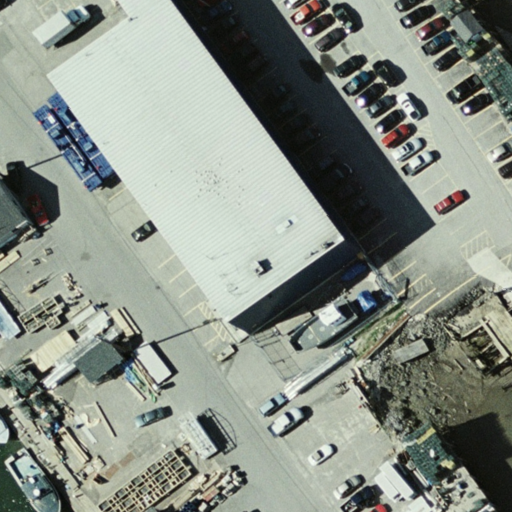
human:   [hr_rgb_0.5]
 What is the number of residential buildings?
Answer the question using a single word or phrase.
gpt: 2

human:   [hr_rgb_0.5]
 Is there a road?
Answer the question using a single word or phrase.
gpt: yes

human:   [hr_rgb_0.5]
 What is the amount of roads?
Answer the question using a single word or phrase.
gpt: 2

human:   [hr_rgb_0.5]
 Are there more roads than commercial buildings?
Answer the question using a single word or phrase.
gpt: yes

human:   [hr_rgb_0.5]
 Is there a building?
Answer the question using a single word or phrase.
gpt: yes

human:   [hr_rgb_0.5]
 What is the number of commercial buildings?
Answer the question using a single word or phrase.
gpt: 0

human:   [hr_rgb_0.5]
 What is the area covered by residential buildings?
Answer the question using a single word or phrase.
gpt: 270m2

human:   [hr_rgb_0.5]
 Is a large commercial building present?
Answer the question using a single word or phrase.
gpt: no

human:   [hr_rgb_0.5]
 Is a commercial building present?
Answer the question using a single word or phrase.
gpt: no

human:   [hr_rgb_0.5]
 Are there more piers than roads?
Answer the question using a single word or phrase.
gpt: no

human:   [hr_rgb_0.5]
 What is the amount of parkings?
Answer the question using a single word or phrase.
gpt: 1

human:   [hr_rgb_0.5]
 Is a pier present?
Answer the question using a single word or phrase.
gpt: yes

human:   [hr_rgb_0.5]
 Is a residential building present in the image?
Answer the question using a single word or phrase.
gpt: yes

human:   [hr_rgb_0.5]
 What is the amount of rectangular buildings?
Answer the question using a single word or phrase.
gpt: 2

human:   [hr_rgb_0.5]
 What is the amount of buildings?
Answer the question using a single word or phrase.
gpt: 2

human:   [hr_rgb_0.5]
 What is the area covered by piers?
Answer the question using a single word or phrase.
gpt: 608m2

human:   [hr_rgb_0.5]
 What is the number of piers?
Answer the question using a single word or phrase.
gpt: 2

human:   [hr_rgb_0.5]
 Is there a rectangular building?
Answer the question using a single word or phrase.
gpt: yes

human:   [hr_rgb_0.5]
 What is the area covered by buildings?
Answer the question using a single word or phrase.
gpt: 270m2

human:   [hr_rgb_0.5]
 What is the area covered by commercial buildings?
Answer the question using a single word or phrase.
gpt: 0m2

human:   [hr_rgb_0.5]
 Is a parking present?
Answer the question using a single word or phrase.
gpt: yes

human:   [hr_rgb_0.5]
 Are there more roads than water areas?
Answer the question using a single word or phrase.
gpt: yes

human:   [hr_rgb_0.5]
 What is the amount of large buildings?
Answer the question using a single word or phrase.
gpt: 0

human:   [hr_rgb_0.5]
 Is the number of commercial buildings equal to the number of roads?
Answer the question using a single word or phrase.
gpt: no

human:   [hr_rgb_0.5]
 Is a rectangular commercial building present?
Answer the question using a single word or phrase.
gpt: no

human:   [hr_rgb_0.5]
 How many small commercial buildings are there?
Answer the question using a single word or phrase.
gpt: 0

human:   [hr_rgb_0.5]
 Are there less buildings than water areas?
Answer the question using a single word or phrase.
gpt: no

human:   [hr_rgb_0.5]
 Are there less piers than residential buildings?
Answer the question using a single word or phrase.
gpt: no

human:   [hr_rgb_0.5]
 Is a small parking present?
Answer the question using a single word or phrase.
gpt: no

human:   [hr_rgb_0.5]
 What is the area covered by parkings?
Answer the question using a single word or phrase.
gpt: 2101m2

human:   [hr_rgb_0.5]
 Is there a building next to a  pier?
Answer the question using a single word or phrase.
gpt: yes

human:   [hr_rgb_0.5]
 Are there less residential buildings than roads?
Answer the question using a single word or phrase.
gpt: no

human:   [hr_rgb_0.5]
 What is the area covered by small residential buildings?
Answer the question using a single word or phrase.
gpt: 44m2

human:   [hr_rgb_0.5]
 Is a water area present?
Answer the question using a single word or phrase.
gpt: no

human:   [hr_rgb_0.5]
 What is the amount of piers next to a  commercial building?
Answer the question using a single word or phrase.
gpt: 0

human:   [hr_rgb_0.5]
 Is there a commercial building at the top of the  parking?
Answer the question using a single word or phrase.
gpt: no

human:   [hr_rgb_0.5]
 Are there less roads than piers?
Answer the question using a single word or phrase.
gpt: no

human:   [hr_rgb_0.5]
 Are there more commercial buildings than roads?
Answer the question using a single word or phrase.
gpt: no

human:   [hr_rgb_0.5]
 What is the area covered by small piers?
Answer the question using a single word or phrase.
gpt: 49m2

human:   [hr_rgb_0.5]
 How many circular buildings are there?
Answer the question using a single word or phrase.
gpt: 0

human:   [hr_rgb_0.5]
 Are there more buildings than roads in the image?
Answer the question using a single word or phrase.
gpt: no

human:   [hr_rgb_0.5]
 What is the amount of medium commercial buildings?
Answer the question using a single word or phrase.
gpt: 0

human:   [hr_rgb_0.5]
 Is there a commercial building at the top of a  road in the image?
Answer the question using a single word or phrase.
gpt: no

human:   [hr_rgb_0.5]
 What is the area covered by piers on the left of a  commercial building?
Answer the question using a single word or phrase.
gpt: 0m2

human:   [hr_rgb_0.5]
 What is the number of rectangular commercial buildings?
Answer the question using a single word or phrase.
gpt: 0

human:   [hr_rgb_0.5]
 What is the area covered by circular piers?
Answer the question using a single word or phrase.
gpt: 0m2

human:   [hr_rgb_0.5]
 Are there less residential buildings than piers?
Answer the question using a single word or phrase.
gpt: no

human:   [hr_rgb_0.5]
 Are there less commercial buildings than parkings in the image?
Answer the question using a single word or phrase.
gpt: yes

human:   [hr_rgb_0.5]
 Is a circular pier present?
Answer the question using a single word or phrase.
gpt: no

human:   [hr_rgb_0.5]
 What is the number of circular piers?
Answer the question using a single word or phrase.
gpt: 0

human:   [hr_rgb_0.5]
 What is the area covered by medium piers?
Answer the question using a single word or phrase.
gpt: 0m2

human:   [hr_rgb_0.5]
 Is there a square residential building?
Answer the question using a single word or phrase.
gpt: no

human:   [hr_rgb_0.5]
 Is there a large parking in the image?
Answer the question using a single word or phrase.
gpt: yes

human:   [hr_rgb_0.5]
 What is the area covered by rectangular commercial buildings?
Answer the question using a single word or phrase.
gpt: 0m2

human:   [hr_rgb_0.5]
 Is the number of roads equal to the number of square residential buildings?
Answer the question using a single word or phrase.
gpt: no

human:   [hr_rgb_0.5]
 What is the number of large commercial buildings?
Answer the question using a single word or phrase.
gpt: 0

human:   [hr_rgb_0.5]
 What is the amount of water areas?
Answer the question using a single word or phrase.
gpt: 0

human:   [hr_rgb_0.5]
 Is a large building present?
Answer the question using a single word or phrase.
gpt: no

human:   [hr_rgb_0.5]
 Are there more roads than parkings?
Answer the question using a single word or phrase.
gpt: yes

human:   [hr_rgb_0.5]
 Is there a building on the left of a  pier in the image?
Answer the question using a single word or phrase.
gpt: yes

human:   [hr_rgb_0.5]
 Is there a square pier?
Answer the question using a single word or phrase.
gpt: no

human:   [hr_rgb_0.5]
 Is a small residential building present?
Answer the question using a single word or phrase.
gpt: yes

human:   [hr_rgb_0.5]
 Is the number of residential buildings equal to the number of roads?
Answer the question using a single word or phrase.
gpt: yes

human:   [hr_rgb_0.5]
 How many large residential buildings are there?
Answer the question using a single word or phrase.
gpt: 0